Question: Unable to get the values from 'result' string object using its key as 'name' in Android code
I want to fetch values from MySQL table and show it on dropdown
for that I write following code
'''
JSONObject json_data = new JSONObject(result);
List<String> mynamelist = (List<String>) json_data.getJSONArray("name");
return (List<String>) mynamelist;
'''
debug values shown below for 'result' and 'json_data'

I want to return names only (ashish, john)
so I did like '(List<String>) json_data.getJSONArray("name");'
How do I get all values from 'result'
check the image.
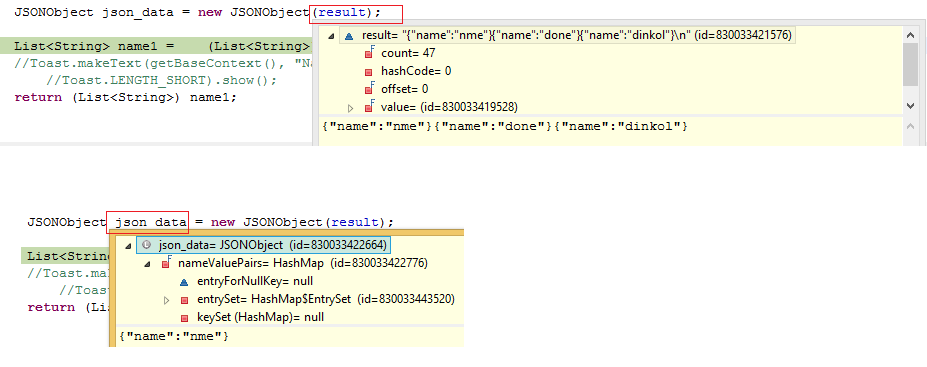
Answer: Try these
'JSONObject json_data = new JSONObject(result); List<String> mynamelist = new List<String>(); JSONArray jsonMainNode = jsonResponse.optJSONArray("arrayName");'
'for (int i = 0; i < jsonMainNode.length(); i++) { JSONObject jsonChildNode = jsonMainNode.getJSONObject(i); mynamelist.add(jsonChildNode.optString("name")); } return mynamelist;'